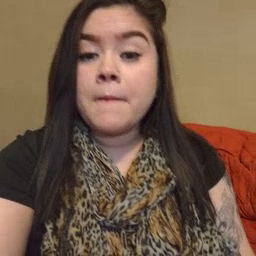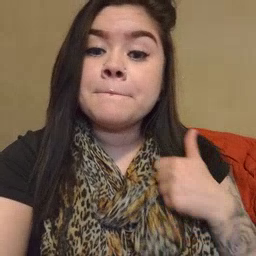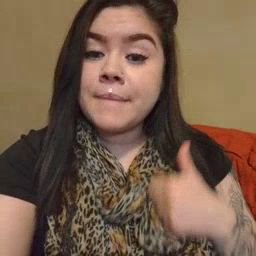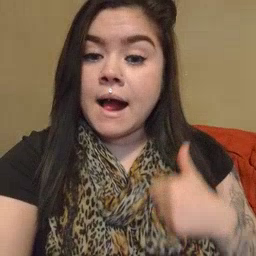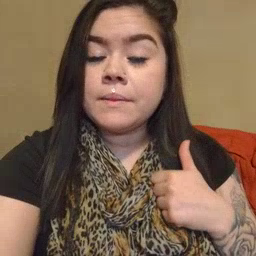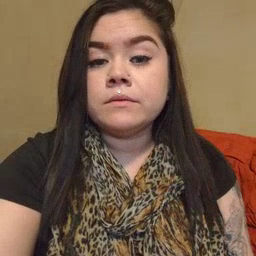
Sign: bath